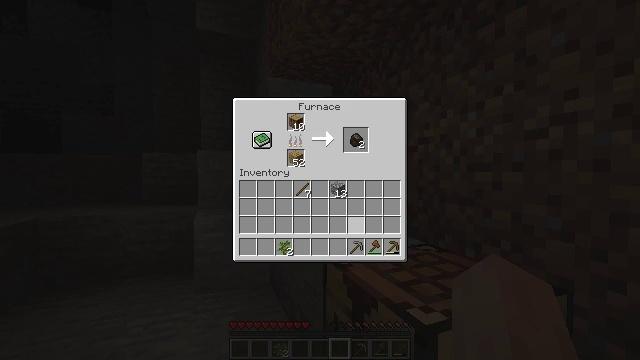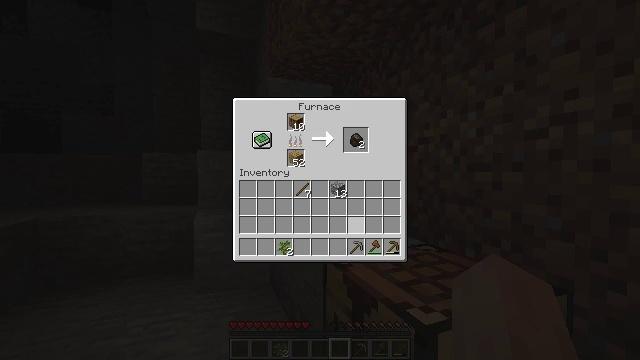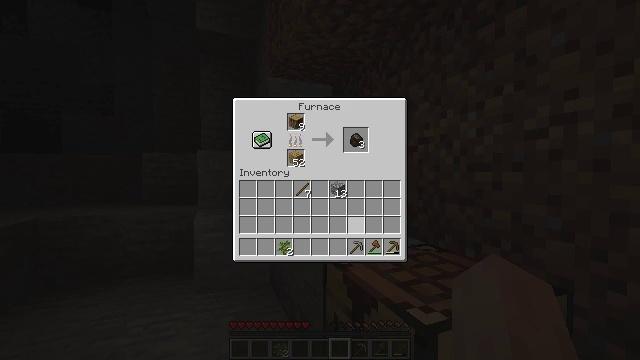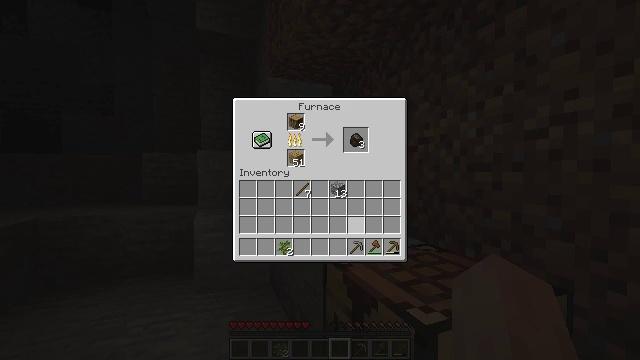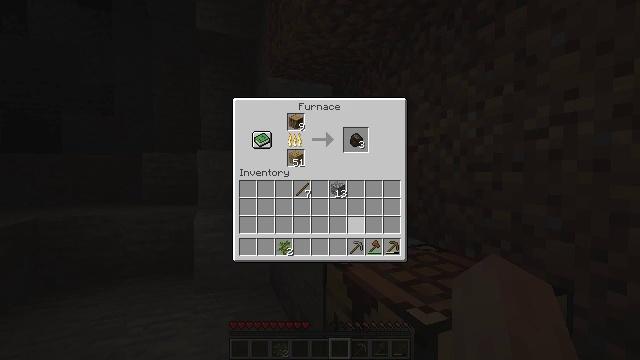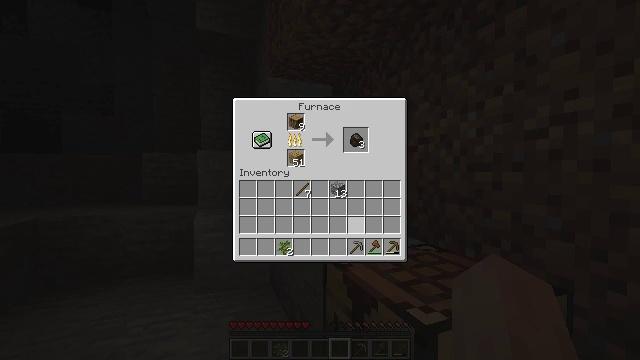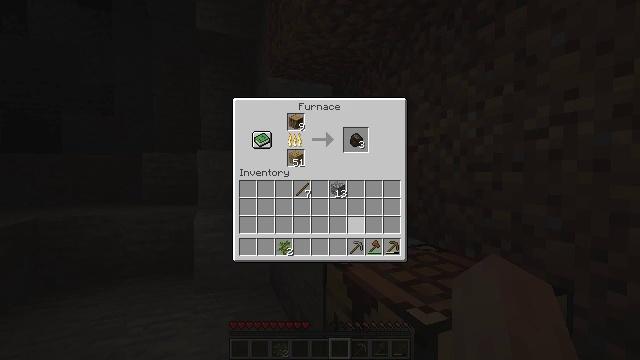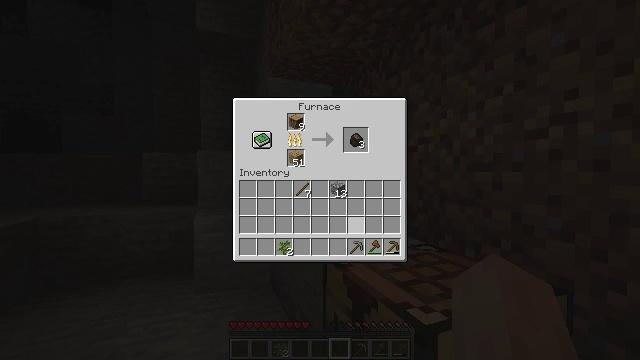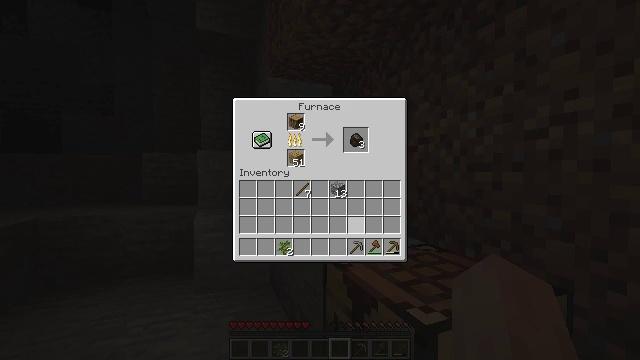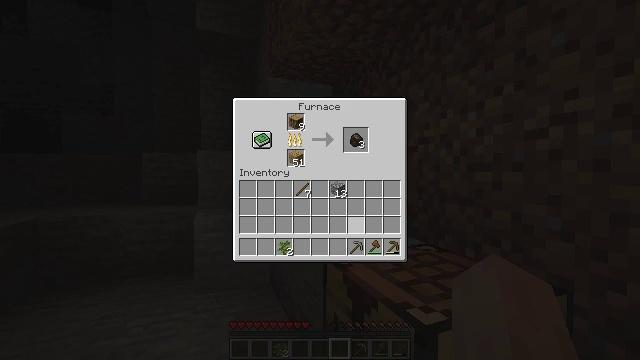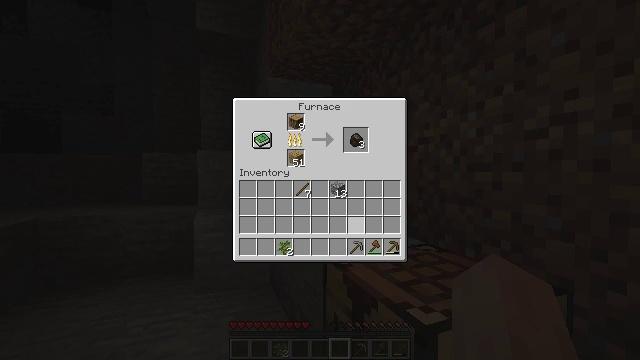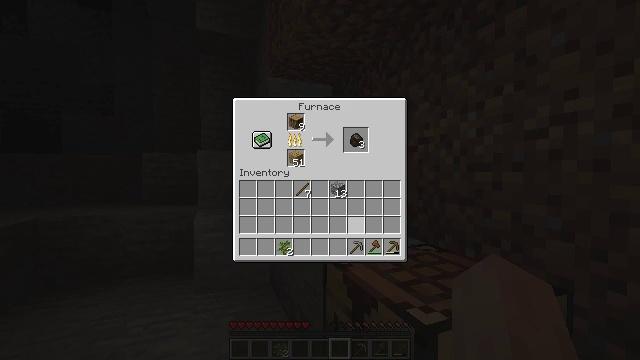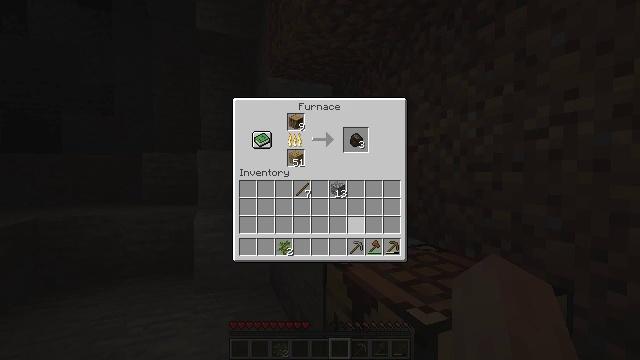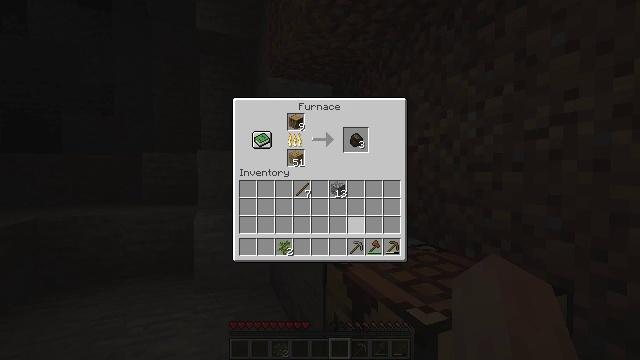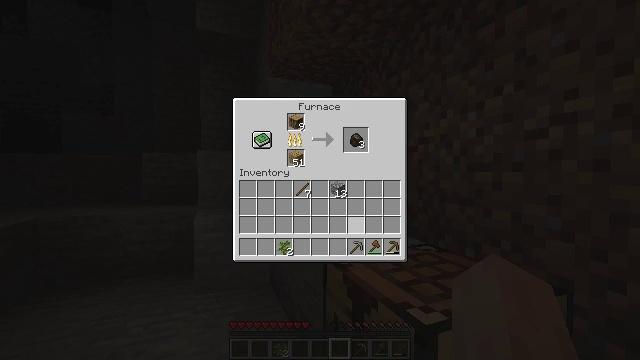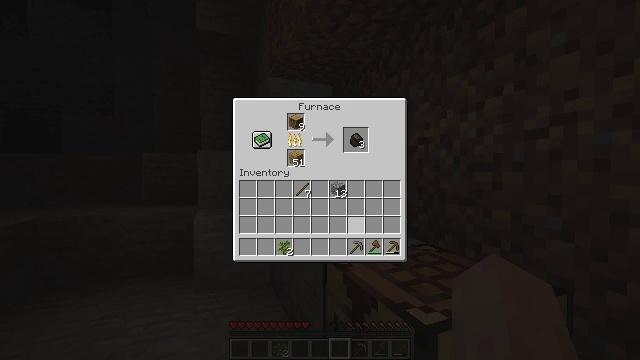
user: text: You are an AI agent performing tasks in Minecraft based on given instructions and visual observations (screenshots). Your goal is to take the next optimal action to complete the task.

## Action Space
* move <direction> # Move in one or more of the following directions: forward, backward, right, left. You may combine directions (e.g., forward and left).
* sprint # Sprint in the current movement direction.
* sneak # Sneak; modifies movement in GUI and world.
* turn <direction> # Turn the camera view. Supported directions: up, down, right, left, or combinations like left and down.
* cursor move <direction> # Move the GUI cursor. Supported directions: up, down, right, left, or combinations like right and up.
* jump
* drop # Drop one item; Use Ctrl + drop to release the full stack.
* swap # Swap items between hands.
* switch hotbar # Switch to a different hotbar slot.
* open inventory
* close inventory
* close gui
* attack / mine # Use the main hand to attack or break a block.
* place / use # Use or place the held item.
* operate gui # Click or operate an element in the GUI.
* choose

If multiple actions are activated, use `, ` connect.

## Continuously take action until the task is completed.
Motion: motion action
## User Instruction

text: Craft charcoal by smelting logs in a furnace.
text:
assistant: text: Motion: no_op
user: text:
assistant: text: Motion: no_op
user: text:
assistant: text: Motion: no_op
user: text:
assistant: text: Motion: no_op
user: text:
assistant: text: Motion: no_op
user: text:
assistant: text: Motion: no_op
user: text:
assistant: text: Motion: no_op
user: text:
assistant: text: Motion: no_op
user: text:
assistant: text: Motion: no_op
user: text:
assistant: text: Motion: no_op
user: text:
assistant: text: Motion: no_op
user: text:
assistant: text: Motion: no_op
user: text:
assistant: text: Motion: no_op
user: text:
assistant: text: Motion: no_op
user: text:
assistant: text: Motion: no_op
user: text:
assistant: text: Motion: no_op
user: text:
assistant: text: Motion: no_op
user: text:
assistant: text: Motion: no_op
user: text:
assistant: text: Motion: no_op
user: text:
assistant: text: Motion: no_op
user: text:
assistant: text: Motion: no_op
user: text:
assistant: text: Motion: no_op
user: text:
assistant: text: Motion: no_op
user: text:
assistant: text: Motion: no_op
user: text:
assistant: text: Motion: no_op
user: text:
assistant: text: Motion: no_op
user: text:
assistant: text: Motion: no_op
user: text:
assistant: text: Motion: no_op
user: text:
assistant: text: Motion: no_op
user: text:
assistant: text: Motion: no_op